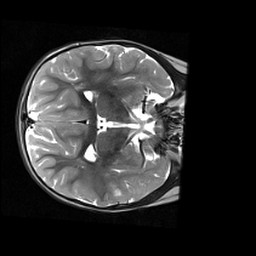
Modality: T2w
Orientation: axial
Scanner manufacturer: siemens
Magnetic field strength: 3 T
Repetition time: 9 s
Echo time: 0.115 s